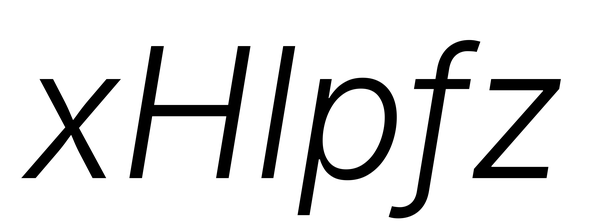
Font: Inter-Italic_Light_Italic